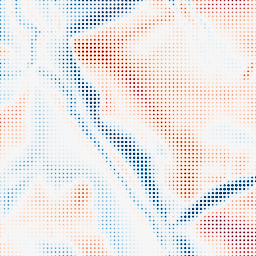
Category: multiscale
Decomposition family: dog_multiscale
Decomposition parameters: sigma_ratio: 1.6
n_scales: 4
base_sigma: 2
Upsampling method: sinc_blackman
Upsampling parameters: scale: 8
kernel_size: 4
Upsampling scale: 8